Current action and preconditions to check: trajectory_clear

Your task: For each precondition in the list above, predict whether it will hold at this action.

Consider the current scene as observed from the mobile robot's camera, and analyze the predicted future states of all dynamic agents (e.g., people, animals, vehicles, or any moving entities) within the NEXT SECOND.

IMPORTANT: Only answer "very likely" if you are absolutely certain—based on strong, clear evidence—that a dynamic agent will violate the precondition in the predicted future state. Do NOT answer "very likely" for unlikely, ambiguous, or low-probability risks.

Ask yourself for each precondition: Is there a high probability, with clear and convincing evidence, that the predicted future states of any dynamic agent will interfere with the predicted future state of the currently executing action within the NEXT SECOND, causing that precondition to fail?

Assess the risk level based on these predictions. Use "likely" or "very likely" if motions create a clear risk of interference.

Use "neutral" or "improbable" if agents are nearby but their predicted paths are clearly diverging or non-conflicting.

Failure Risk Categories: "very improbable", "improbable", "neutral", "likely", "very likely"

Answer Format: Output ONLY the probability_of_failure value from these categories: "very improbable", "improbable", "neutral", "likely", "very likely"

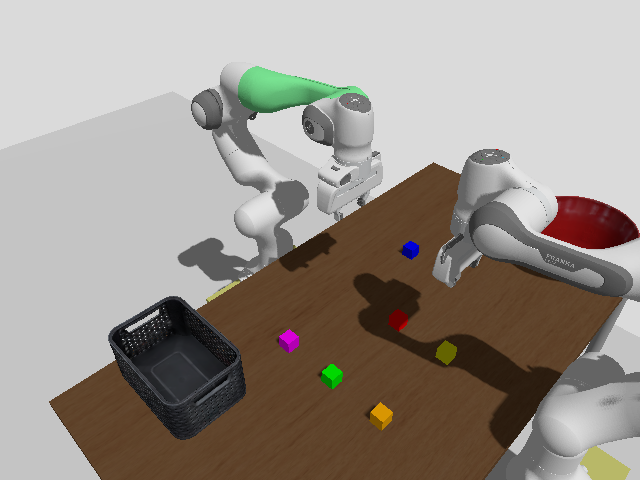

Answer: very improbable